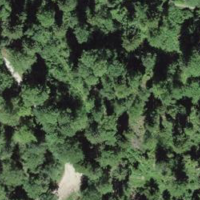
EUNIS habitat code: 41
Species observed at this site:
Lathyrus vernus
Cardamine heptaphylla
Stachys sylvatica
Leucojum vernum